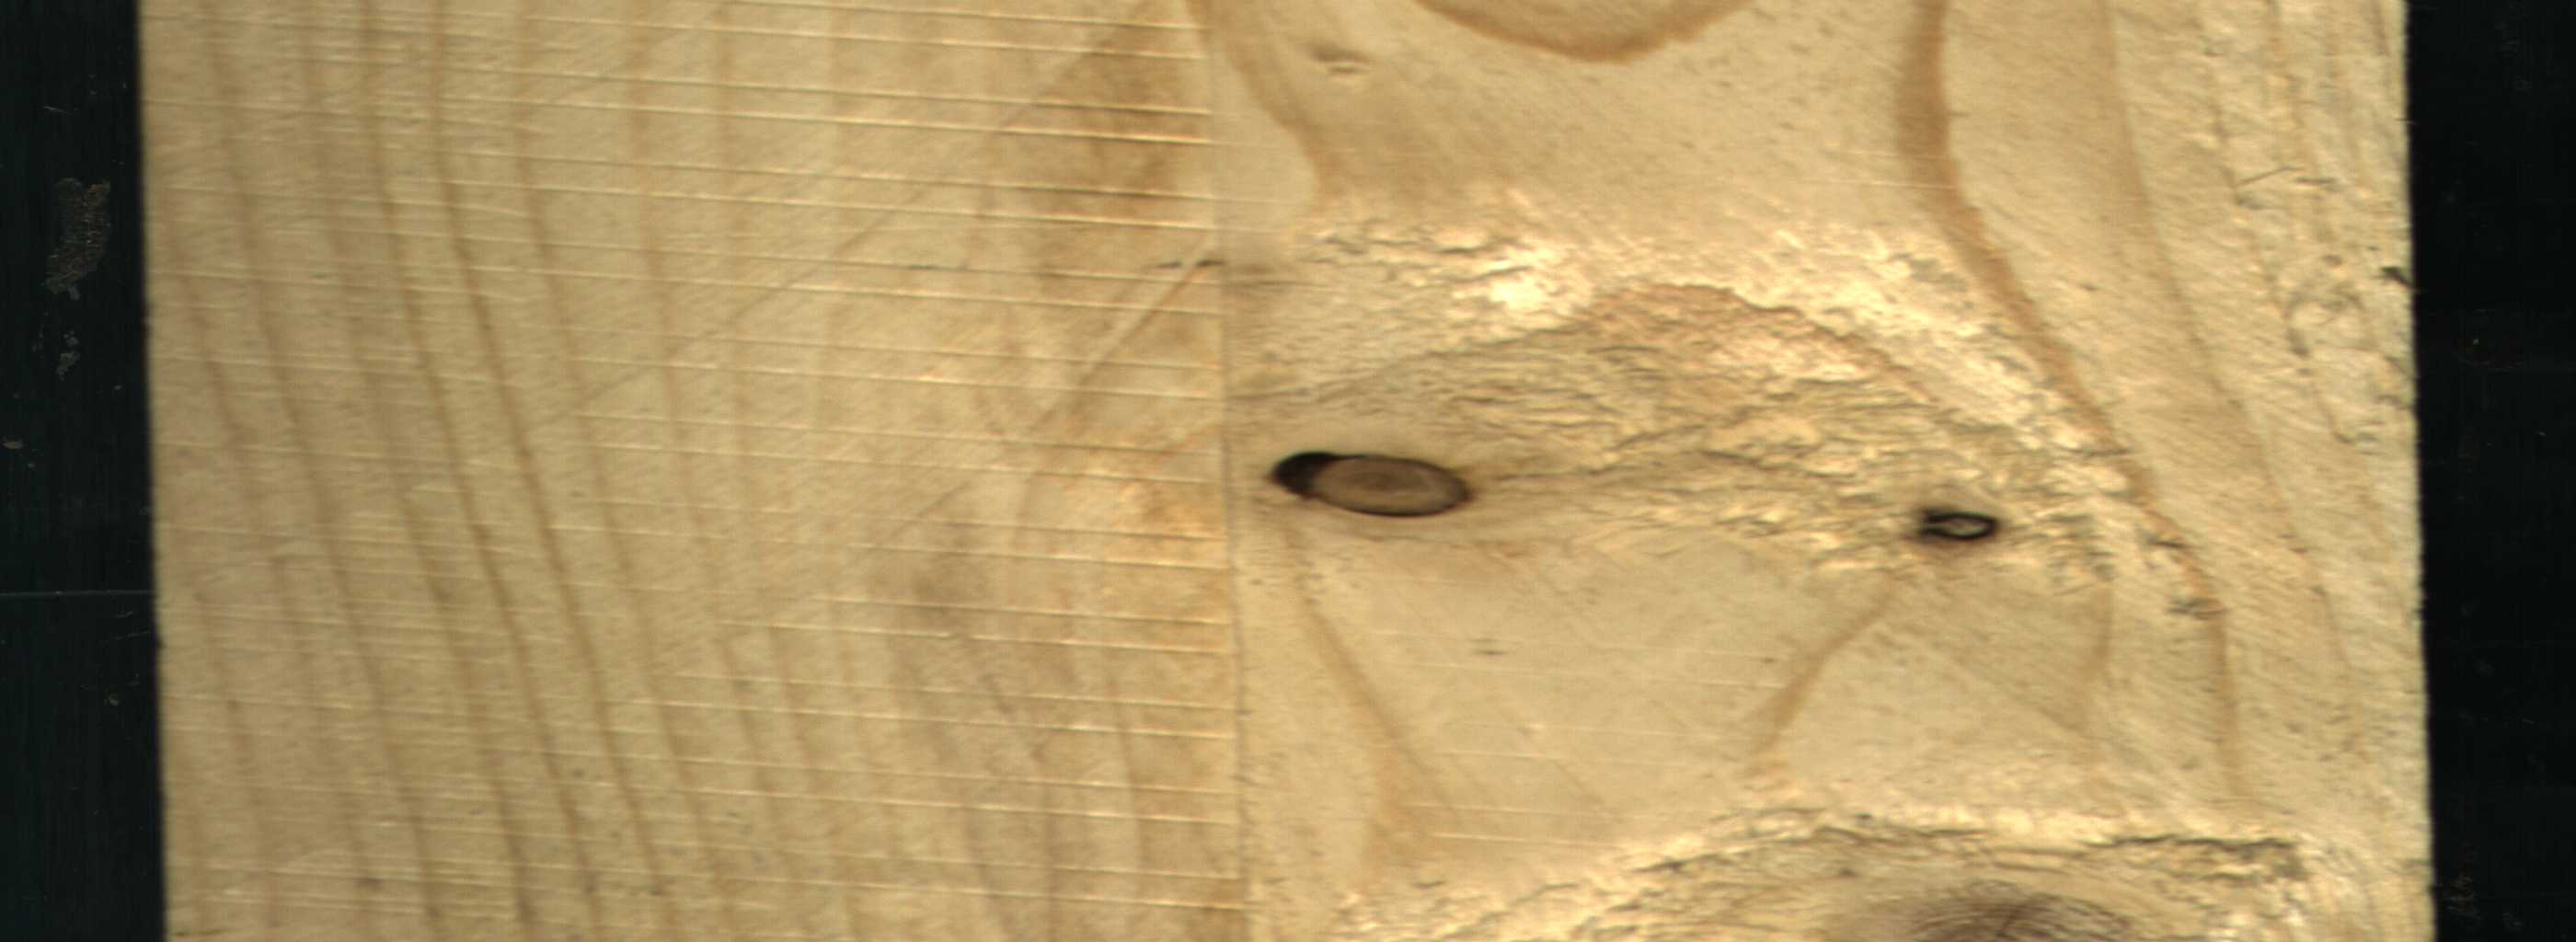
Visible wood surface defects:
Dead_Knot
Dead_Knot
Live_Knot